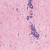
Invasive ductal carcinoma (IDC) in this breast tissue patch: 0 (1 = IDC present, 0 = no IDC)